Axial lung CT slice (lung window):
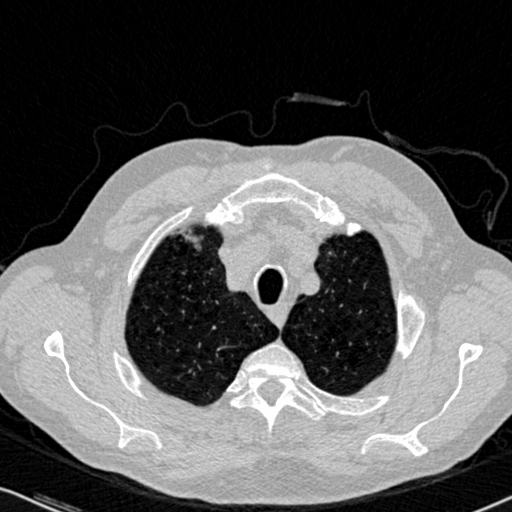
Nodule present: no